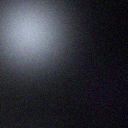
Screen state: off